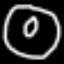
Label: donut